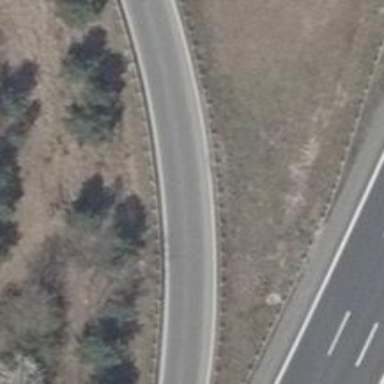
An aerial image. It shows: Motorway link.